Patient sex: F
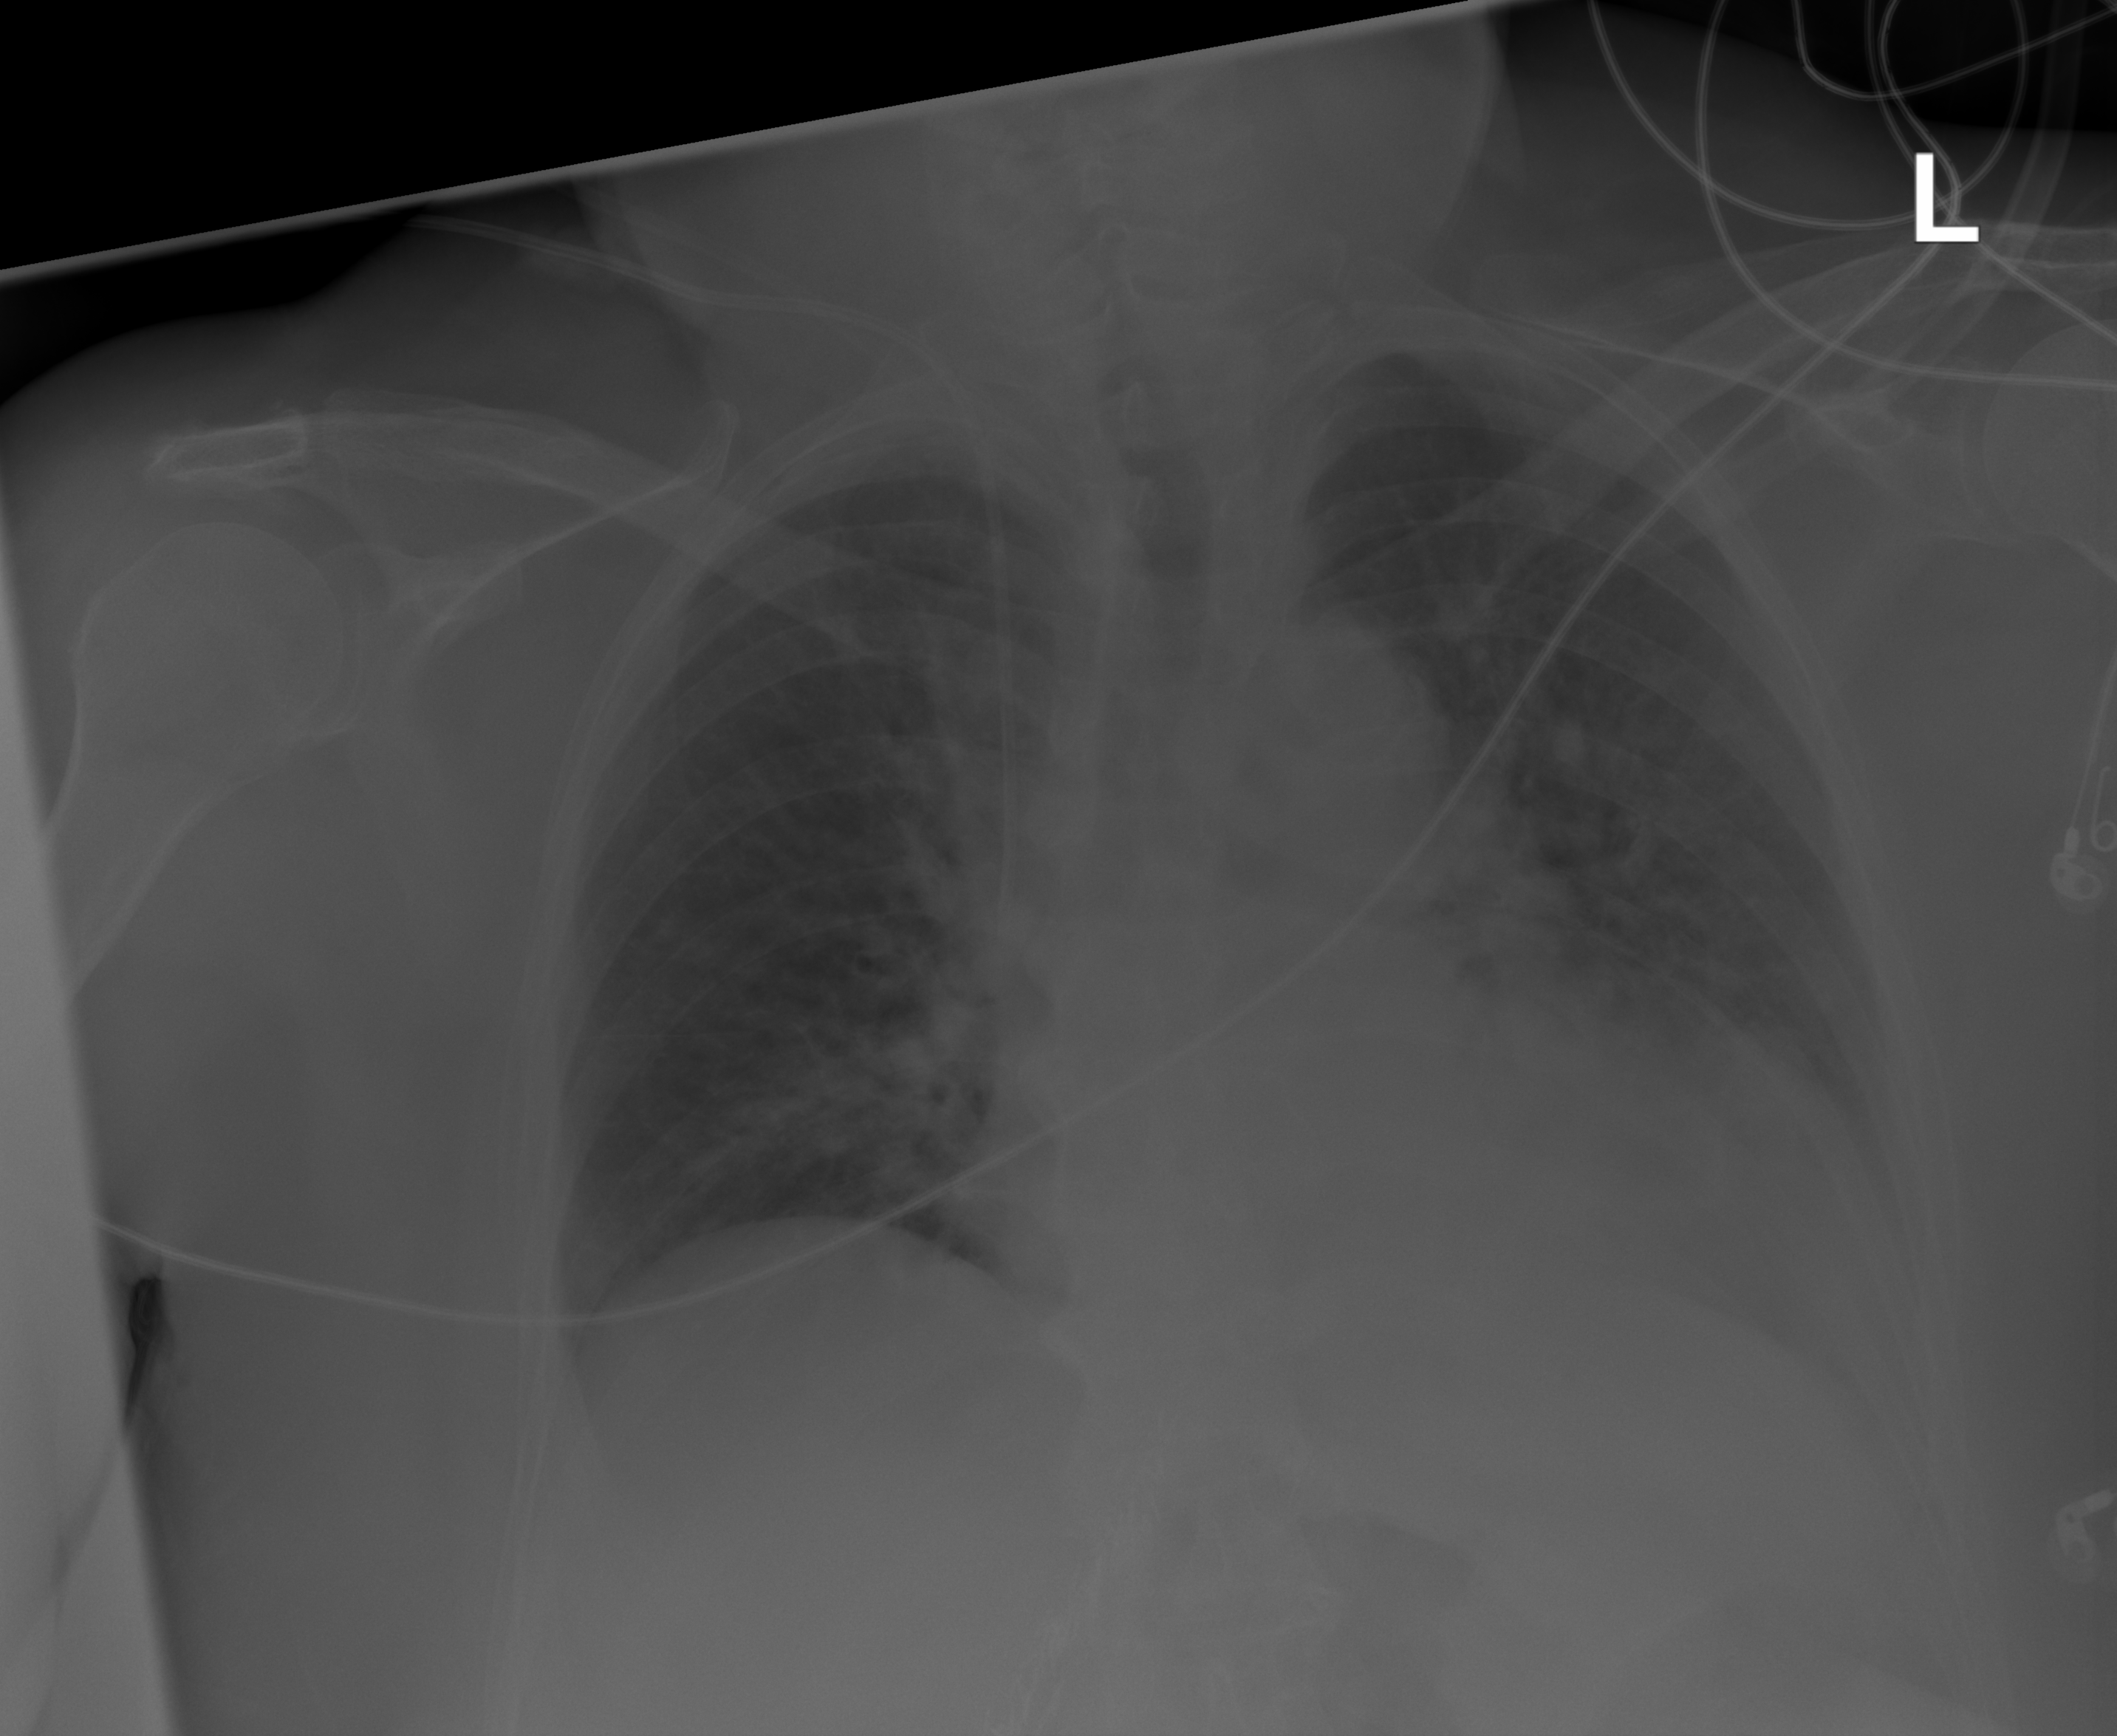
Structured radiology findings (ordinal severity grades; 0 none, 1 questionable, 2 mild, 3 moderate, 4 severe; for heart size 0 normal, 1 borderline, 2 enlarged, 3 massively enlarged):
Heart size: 2
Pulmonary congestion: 2
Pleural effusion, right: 2
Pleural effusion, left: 2
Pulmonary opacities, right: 2
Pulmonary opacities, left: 0
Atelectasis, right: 2
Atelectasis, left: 2